Question: ## 1. Summary
I can not begin to use Gpg4win.
---
## 2. Expected behavior
Successfully commits.
---
## 3. Actual behavior
'''
SashaChernykh@DESKTOP-EEOT0TN D:\SashaGitHub
$ git commit -m "[Test] gpg4win"
gpg: skipped "DBA8E7A2": secret key not available
gpg: signing failed: secret key not available
error: gpg failed to sign the data
fatal: failed to write commit object
'''
---
## 4. Steps to reproduce
### 1. Set
I <URL> answers:
'''
SashaChernykh@DESKTOP-EEOT0TN D:\SashaGitHub
$ gpg --list-key
gpg: keyring 'C:/Users/SashaChernykh/AppData/Roaming/gnupg/pubring.gpg' created
gpg: C:/Users/SashaChernykh/AppData/Roaming/gnupg/trustdb.gpg: trustdb created
SashaChernykh@DESKTOP-EEOT0TN D:\SashaGitHub
$ gpg --gen-key
gpg (GnuPG) 2.0.30; Copyright (C) 2015 Free Software Foundation, Inc.
This is free software: you are free to change and redistribute it.
There is NO WARRANTY, to the extent permitted by law.
gpg: keyring 'C:/Users/SashaChernykh/AppData/Roaming/gnupg/secring.gpg' created
Please select what kind of key you want:
(1) RSA and RSA (default)
(2) DSA and Elgamal
(3) DSA (sign only)
(4) RSA (sign only)
Your selection? 1
RSA keys may be between 1024 and 4096 bits long.
What keysize do you want? (2048) 2048
Requested keysize is 2048 bits
Please specify how long the key should be valid.
0 = key does not expire
<n> = key expires in n days
<n>w = key expires in n weeks
<n>m = key expires in n months
<n>y = key expires in n years
Key is valid for? (0) 0
Key does not expire at all
Is this correct? (y/N) y
GnuPG needs to construct a user ID to identify your key.
Real name: Sasha Chernykh
Email address: SashaChernykhEmpressOfTheUniverse@kristinita.ru
Comment: gpg key for Sasha Chernykh
You selected this USER-ID:
"Sasha Chernykh (gpg key for Sasha Chernykh) <SashaChernykhEmpressOfTheUniverse@kristinita.ru>"
Change (N)ame, (C)omment, (E)mail or (O)kay/(Q)uit? o
You need a Passphrase to protect your secret key.
We need to generate a lot of random bytes. It is a good idea to perform
some other action (type on the keyboard, move the mouse, utilize the
disks) during the prime generation; this gives the random number
generator a better chance to gain enough entropy.
We need to generate a lot of random bytes. It is a good idea to perform
some other action (type on the keyboard, move the mouse, utilize the
disks) during the prime generation; this gives the random number
generator a better chance to gain enough entropy.
gpg: key DBA8E7A2 marked as ultimately trusted
public and secret key created and signed.
gpg: checking the trustdb
gpg: 3 marginal(s) needed, 1 complete(s) needed, PGP trust model
gpg: depth: 0 valid: 1 signed: 0 trust: 0-, 0q, 0n, 0m, 0f, 1u
pub 2048R/DBA8E7A2 2017-02-08
Key fingerprint = B4F2 6F1B 876F 980E 1C99 BA16 9A72 4724 DBA8 E7A2
uid [ultimate] Sasha Chernykh (gpg key for Sasha Chernykh) <SashaChernykhEmpressOfTheUniverse@kristinita.ru>
sub 2048R/95232DD5 2017-02-08
SashaChernykh@DESKTOP-EEOT0TN D:\SashaGitHub
$ git config --global user.signingkey DBA8E7A2
SashaChernykh@DESKTOP-EEOT0TN D:\SashaGitHub
$ gpg --list-keys
C:/Users/SashaChernykh/AppData/Roaming/gnupg/pubring.gpg
--------------------------------------------------------
pub 2048R/DBA8E7A2 2017-02-08
uid [ultimate] Sasha Chernykh (gpg key for Sasha Chernykh) <SashaChernykhEmpressOfTheUniverse@kristinita.ru>
sub 2048R/95232DD5 2017-02-08
'''
### 2. GitHub account
I add my GPG key to my GitHub account as write in <URL> articles.

### 3. Commit
Now I try to make a commit to my test remote GitHub repository.
'''
SashaChernykh@DESKTOP-EEOT0TN D:\SashaGitHub
$ git add .
SashaChernykh@DESKTOP-EEOT0TN D:\SashaGitHub
$ git commit -m "[Test] gpg4win"
gpg: skipped "DBA8E7A2": secret key not available
gpg: signing failed: secret key not available
error: gpg failed to sign the data
fatal: failed to write commit object
'''
What I do wrong?
---
## 5. Not helped
GPG key in long format as write in <URL>:
'''
SashaChernykh@DESKTOP-EEOT0TN D:\SashaGitHub
$ gpg --list-secret-keys --keyid-format LONG
C:/Users/SashaChernykh/AppData/Roaming/gnupg/secring.gpg
--------------------------------------------------------
sec 2048R/9A724724DBA8E7A2 2017-02-08
uid Sasha Chernykh (gpg key for Sasha Chernykh) <SashaChernykhEmpressOfTheUniverse@kristinita.ru>
ssb 2048R/7CCD6FC495232DD5 2017-02-08
SashaChernykh@DESKTOP-EEOT0TN D:\SashaGitHub
$ git config --global user.signingkey 9A724724DBA8E7A2
SashaChernykh@DESKTOP-EEOT0TN D:\SashaGitHub
$ git commit -m "[Test] gpg4win"
gpg: skipped "9A724724DBA8E7A2": secret key not available
gpg: signing failed: secret key not available
error: gpg failed to sign the data
fatal: failed to write commit object
'''
---
## 6. Environment
Windows 10 Enterprise LTSB 64-bit EN
version 2.11.1.windows.1
(GnuPG) 2.0.30 (Gpg4win 2.3.3)
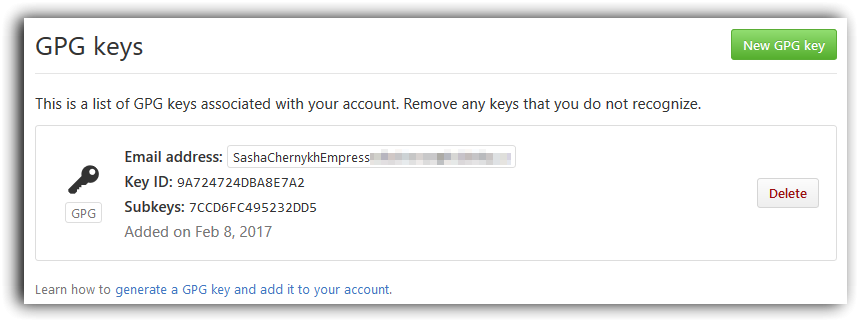
Answer: ## 1. Demonstration

---
## 2. Solution
I must be <URL>.
'''
SashaChernykh@DESKTOP-EEOT0TN D:\SashaGitHub
$ where gpg2
C:\Program Files (x86)\GNU\GnuPG\pub\gpg2.exe
SashaChernykh@DESKTOP-EEOT0TN D:\SashaGitHub
$ git config --global gpg.program "C:/Program Files (x86)/GNU/GnuPG/gpg2.exe"
'''
Now I can make successful commit:
'''
SashaChernykh@DESKTOP-EEOT0TN D:\SashaGitHub
$ git commit -m "[Test] gpg4win"
You need a passphrase to unlock the secret key for
user: "Sasha Chernykh (gpg key for Sasha Chernykh) <SashaChernykhEmpressOfTheUniverse@kristinita.ru>"
2048-bit RSA key, ID DBA8E7A2, created 2017-02-08
[master 1321c09] [Test] gpg4win
2 files changed, 8 insertions(+), 1 deletion(-)
create mode 100644 desktop.ini
SashaChernykh@DESKTOP-EEOT0TN D:\SashaGitHub
$ git push
Counting objects: 4, done.
Delta compression using up to 4 threads.
Compressing objects: 100% (4/4), done.
Writing objects: 100% (4/4), 817 bytes | 0 bytes/s, done.
Total 4 (delta 0), reused 0 (delta 0)
To https://github.com/Kristinita/SashaGitHub.git
a2aec74..1321c09 master -> master
'''